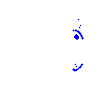
Particle: electron